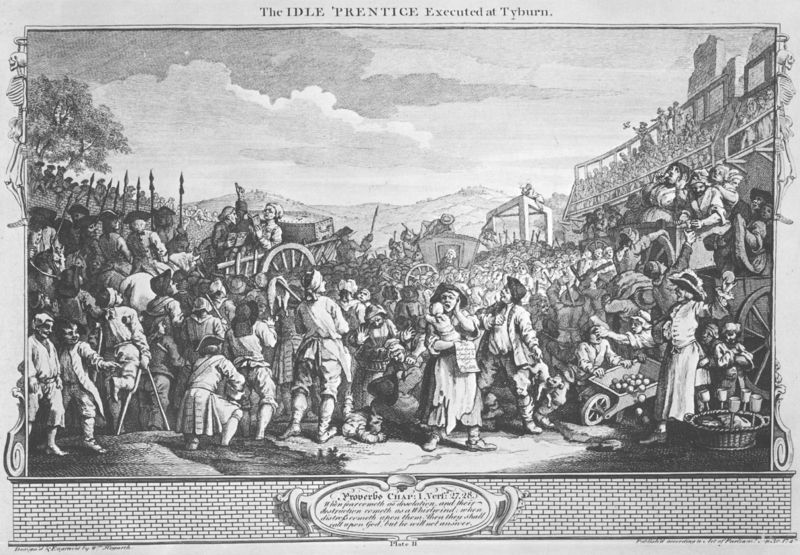
Titel: Industry and Idleness
Künstler: William Hogarth
Schlagwörter: himmel, stadt, frau, grau, schwarz, weiss, zeichnung, obst, leute, versammlung, entsetzen, hinrichtung, bild, bauern, karren, tribüne, körbe, mauer, baby, kutsche, markt, rad, wagen, soldaten, korb, ruine, schwarz weiss, text, menschenmenge, skelett, schreien, mittelalter, stadtmauer, speere, kupferstich, skelette, folter, exekution, spere, stadt menschen